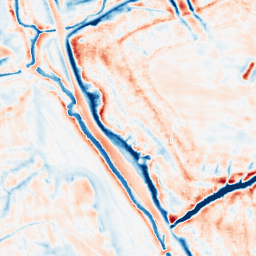
Category: edge_preserving
Decomposition family: bilateral
Decomposition parameters: d: 21
sigma_color: 150
sigma_space: 75
Upsampling method: sinc_blackman
Upsampling parameters: scale: 4
kernel_size: 8
Upsampling scale: 4